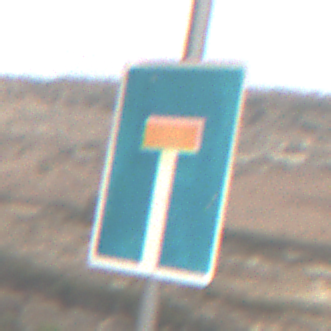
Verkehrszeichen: Sackgasse
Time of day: MorningAfternoon
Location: Outdoor (Nature)
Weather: Overcast
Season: NotSpecified
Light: Natural